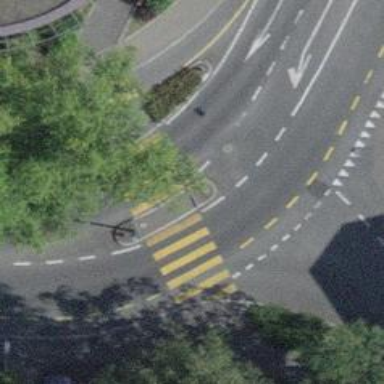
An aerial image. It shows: Kerb barrier.